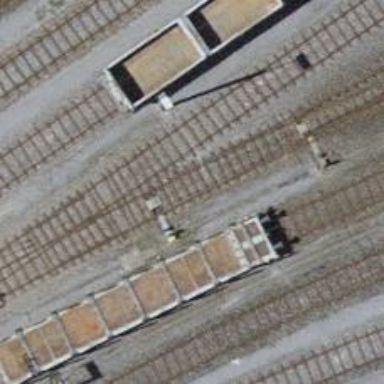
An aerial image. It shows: Railway yard with one track. The railway is electrified with contact line.